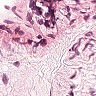
Metastatic tissue present: no